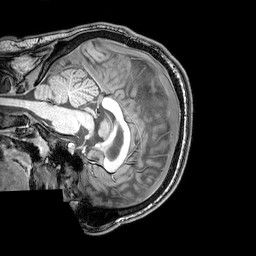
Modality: T1w
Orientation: sagittal
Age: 21
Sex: male
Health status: healthy
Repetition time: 0.081 s
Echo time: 0.037 s